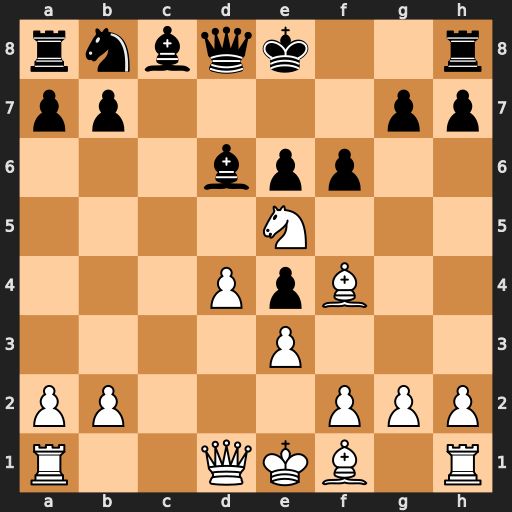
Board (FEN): rnbqk2r/pp4pp/3bpp2/4N3/3PpB2/4P3/PP3PPP/R2QKB1R
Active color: w
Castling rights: KQkq
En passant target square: -
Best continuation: Qh5+ g6 Nxg6 hxg6 Qxh8+